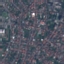
Land use / land cover class: Residential